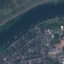
Land use / land cover class: River